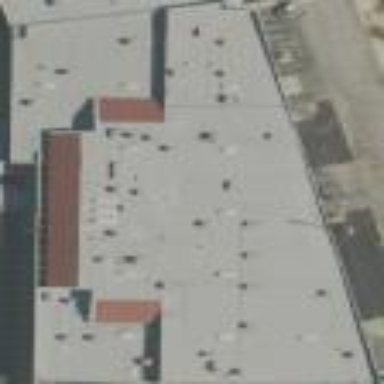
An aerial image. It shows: Warehouse building.